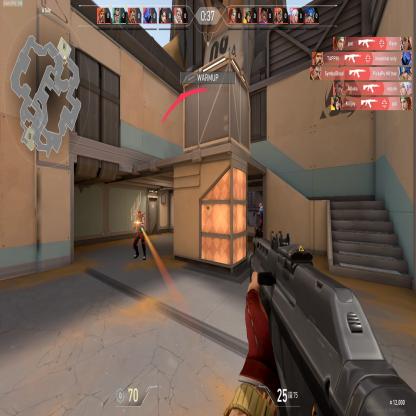
Label: enemy ; enemy